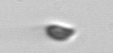
Label: Cryptophyta